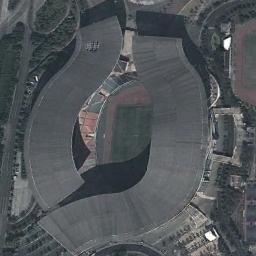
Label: stadium